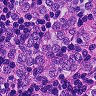
Metastatic tissue present: yes